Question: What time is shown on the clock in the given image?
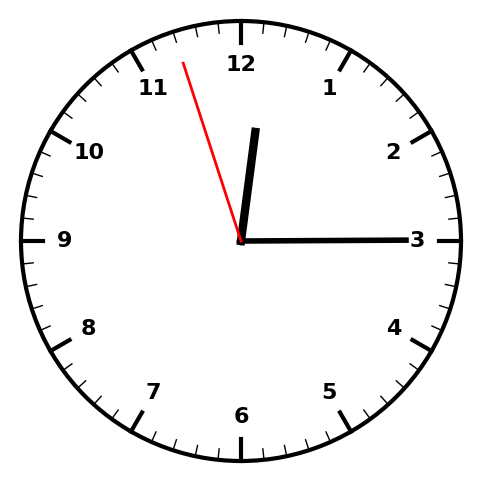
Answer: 12:14:57